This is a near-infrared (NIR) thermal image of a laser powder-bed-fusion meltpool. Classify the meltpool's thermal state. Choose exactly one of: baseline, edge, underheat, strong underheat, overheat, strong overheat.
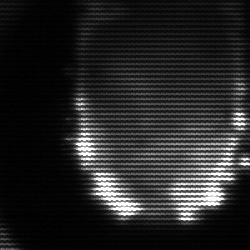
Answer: baseline